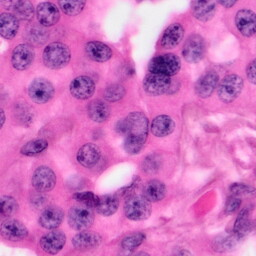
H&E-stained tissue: Pancreatic